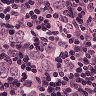
Metastatic tissue present: yes